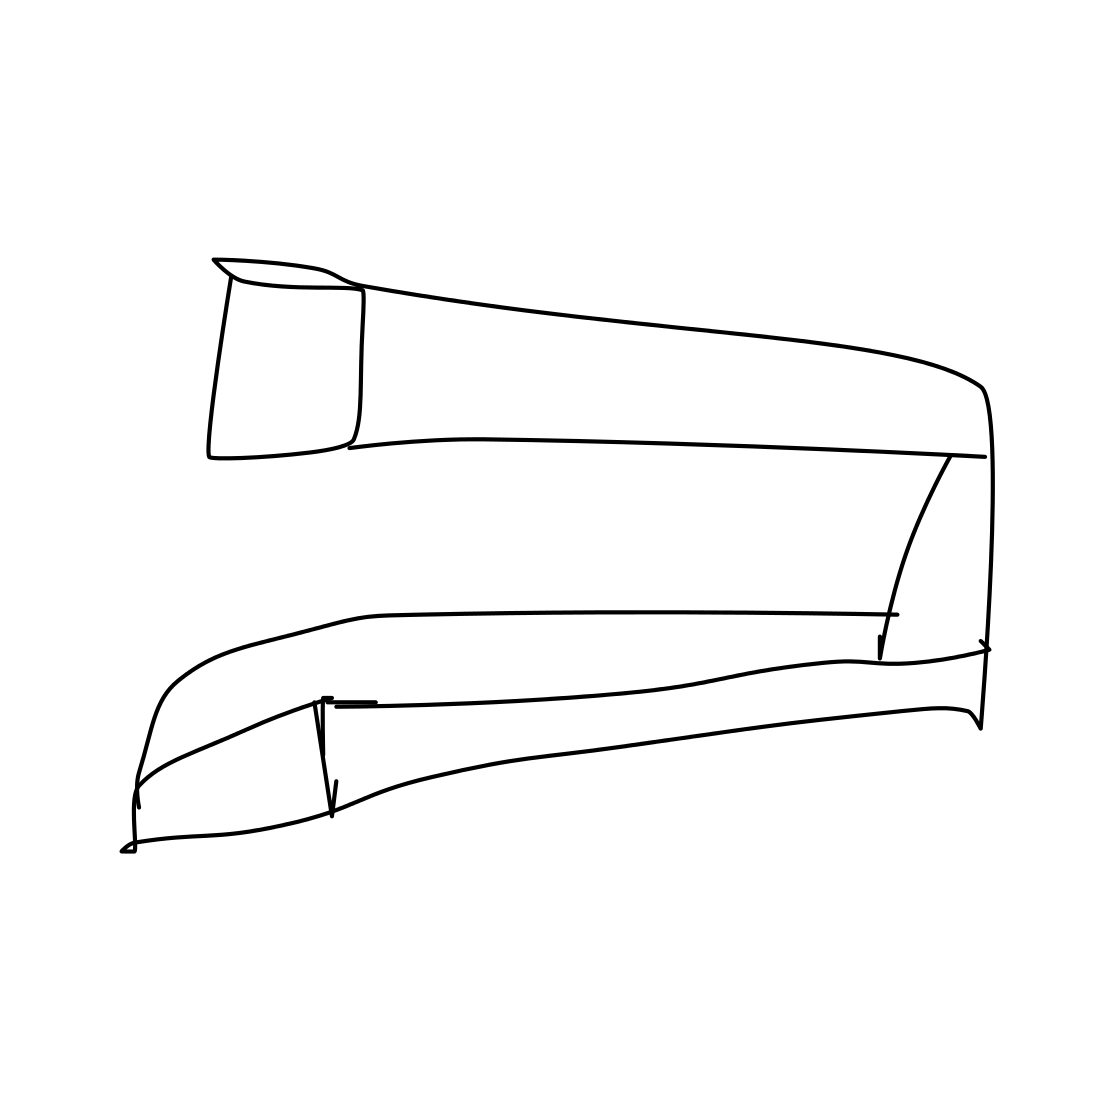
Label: stapler